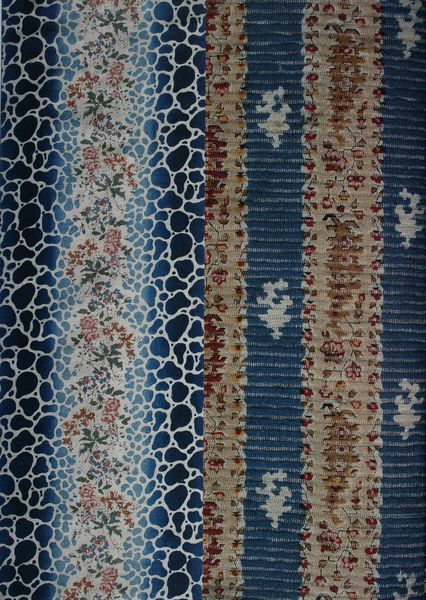
Titel: Details von Kleiderdrucken
Standort: Kyoto (Japan)
Institution: Kyoto Costume Institute
Schlagwörter: blau, blätter, dunkel, meer, weiß, wolken, grün, ocker, blume, blumen, braun, grau, hell, licht, schwarz, blüten, rose, rosen, rot, tuch, beige, mode, muster, ornament, teppich, alt, band, spitze, stein, steine, natur, gewand, stickerei, stoff, stoffe, borte, rosa, seide, kreis, hellblau, himmelblau, wellen, papier, zwei, studie, abstrakt, farbe, linien, rand, dekoration, bordüre, dunkelblau, gardine, polster, wandteppich, detail, glanz, floral, ornamente, gestreift, streifen, glänzend, faden, foto, vier, rückseite, geriffelt, kreise, wässrig, übergänge, mosaik, entwurf, photo, reihung, senkrecht, ornamental, flecken, struktur, horizontal, balu, museum, reflex, gewebe, bänder, textil, klecks, gewebt, netz, weben, gefüge, details, weberei, vertikal, blau weiß, abgewetzt, rispen, kyoto, textilie, überlagert, bettbezug, stoffprobe, stoffbahn, stoffdruck, giraffe, giraffenmuster, kleiderdruck, musterstreifen, waid, leopardmuster